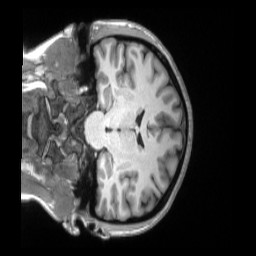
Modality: T1w
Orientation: coronal
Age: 30
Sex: female
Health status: ill
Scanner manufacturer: siemens
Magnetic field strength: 3 T
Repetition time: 2.2 s
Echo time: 0.00157 s